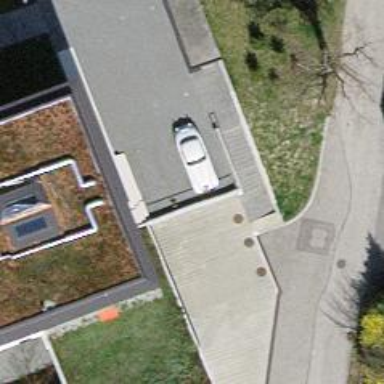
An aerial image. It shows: Parking entrance.